Interaction volume radius: 5 \u00c5
Interaction volume height: 25 \u00c5
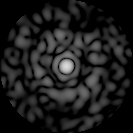
Disorder parameter: 0.8376